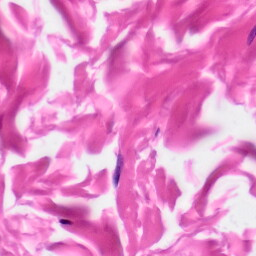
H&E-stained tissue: Skin